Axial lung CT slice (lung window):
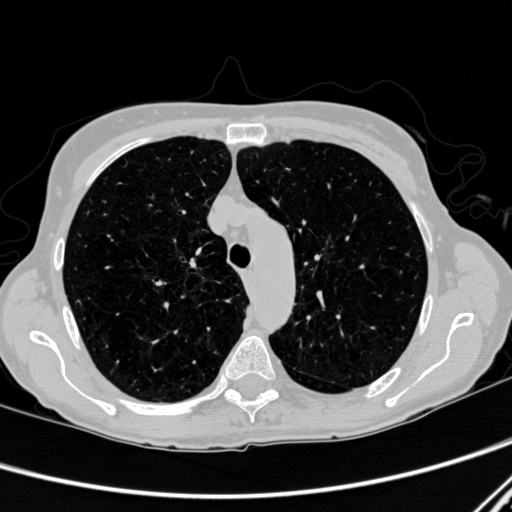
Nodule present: no